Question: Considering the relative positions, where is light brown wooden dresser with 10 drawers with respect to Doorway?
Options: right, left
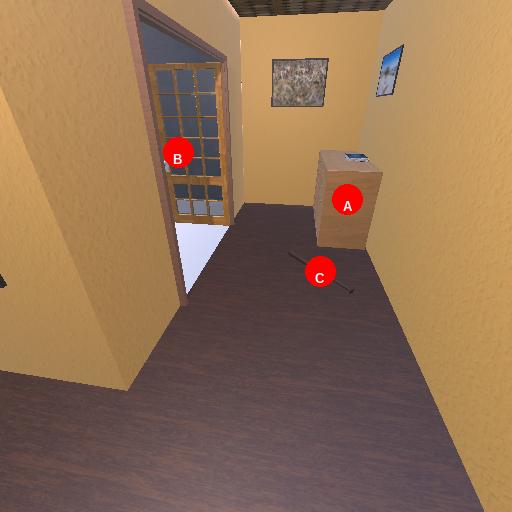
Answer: right